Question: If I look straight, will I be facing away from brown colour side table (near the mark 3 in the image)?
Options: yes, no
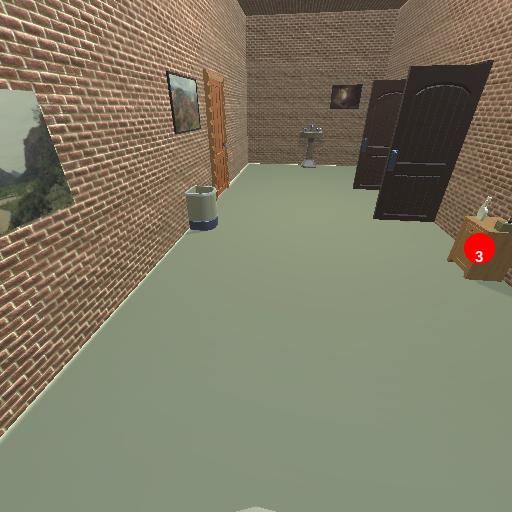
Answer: yes